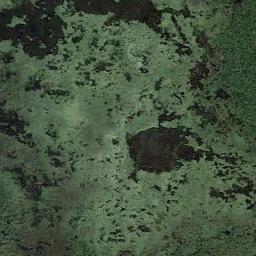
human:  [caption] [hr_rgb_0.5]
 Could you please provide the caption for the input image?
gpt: The surface of the lake in a wetland is covered with a large dense dark green and light green mixed plants .

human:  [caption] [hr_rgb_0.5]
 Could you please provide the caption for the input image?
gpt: The wetland consists of green plants and water .

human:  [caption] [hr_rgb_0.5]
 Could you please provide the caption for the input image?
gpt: There are many different areas of water surrounded by wetlands .

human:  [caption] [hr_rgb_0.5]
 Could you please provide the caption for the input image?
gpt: This wetland is completely covered with vegetation .

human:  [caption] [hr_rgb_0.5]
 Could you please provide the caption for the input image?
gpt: There are many green plants and water areas on the wetland .